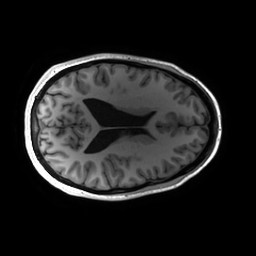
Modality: T1w
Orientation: axial
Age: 25
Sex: female
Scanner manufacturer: ge
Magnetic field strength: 3 T
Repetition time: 0.00724 s
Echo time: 0.0027 s